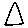
Label: triangle